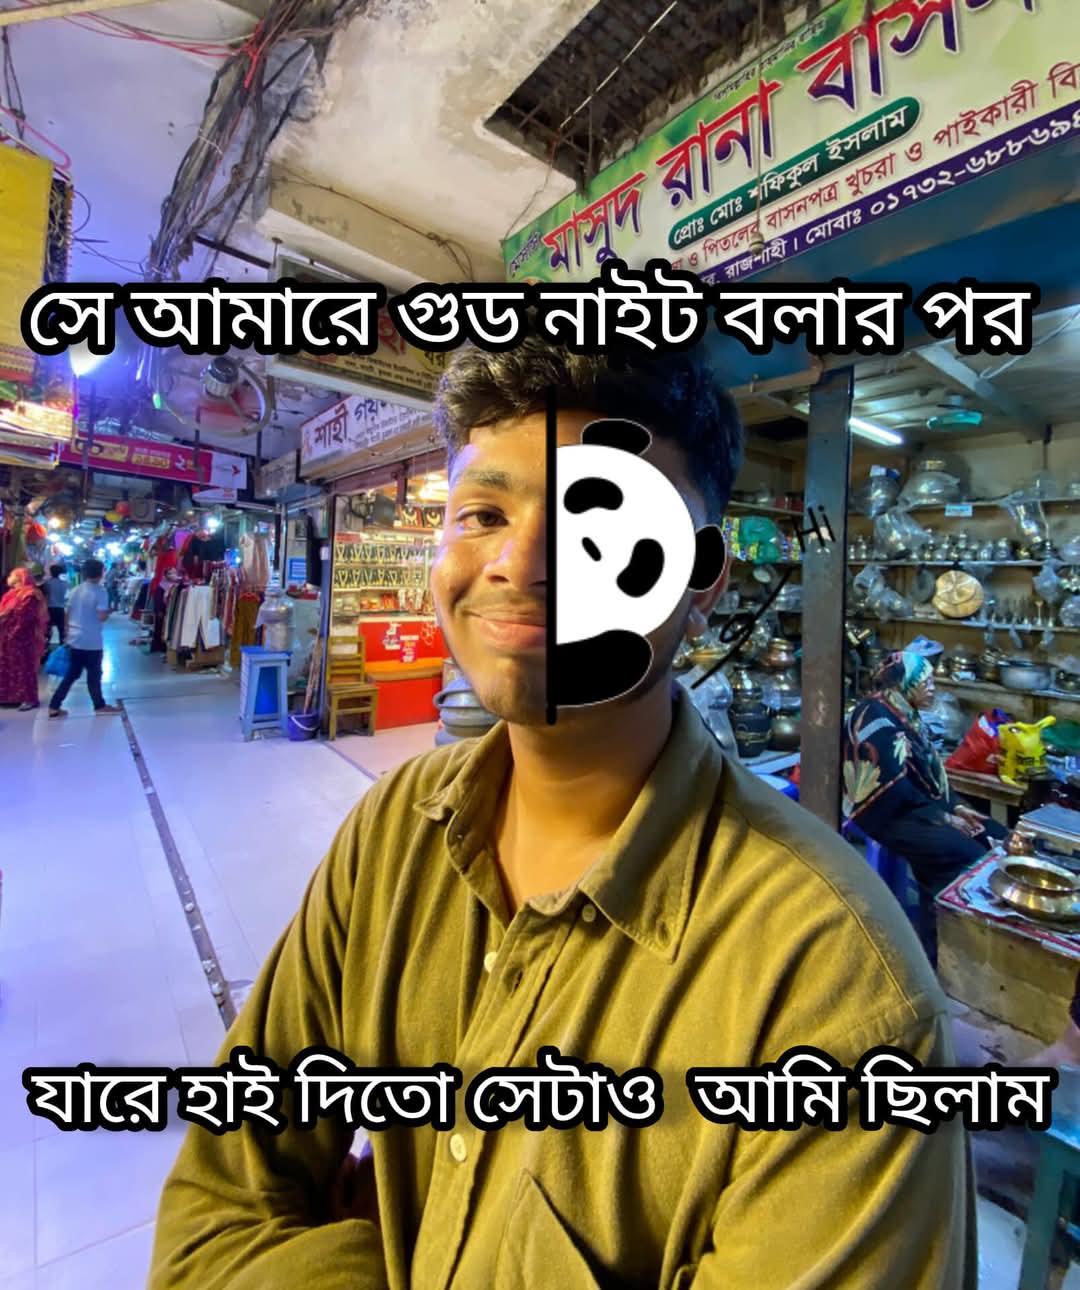
Text: সে আমারে গুড নাইট বলার পর
যারে হাই দিতো সেটাও আমি ছিলাম
Label: Non Hate